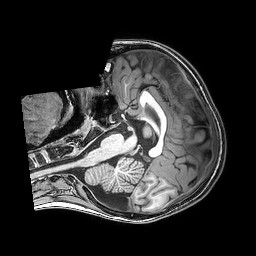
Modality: T1w
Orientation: axial
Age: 7
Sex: male
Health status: healthy